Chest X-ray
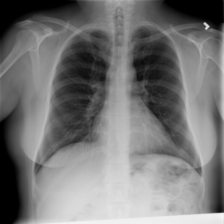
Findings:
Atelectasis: negative
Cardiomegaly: negative
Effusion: negative
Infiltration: negative
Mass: negative
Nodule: negative
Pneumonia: negative
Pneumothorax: negative
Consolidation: negative
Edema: negative
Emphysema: negative
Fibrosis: negative
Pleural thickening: negative
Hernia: negative